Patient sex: M
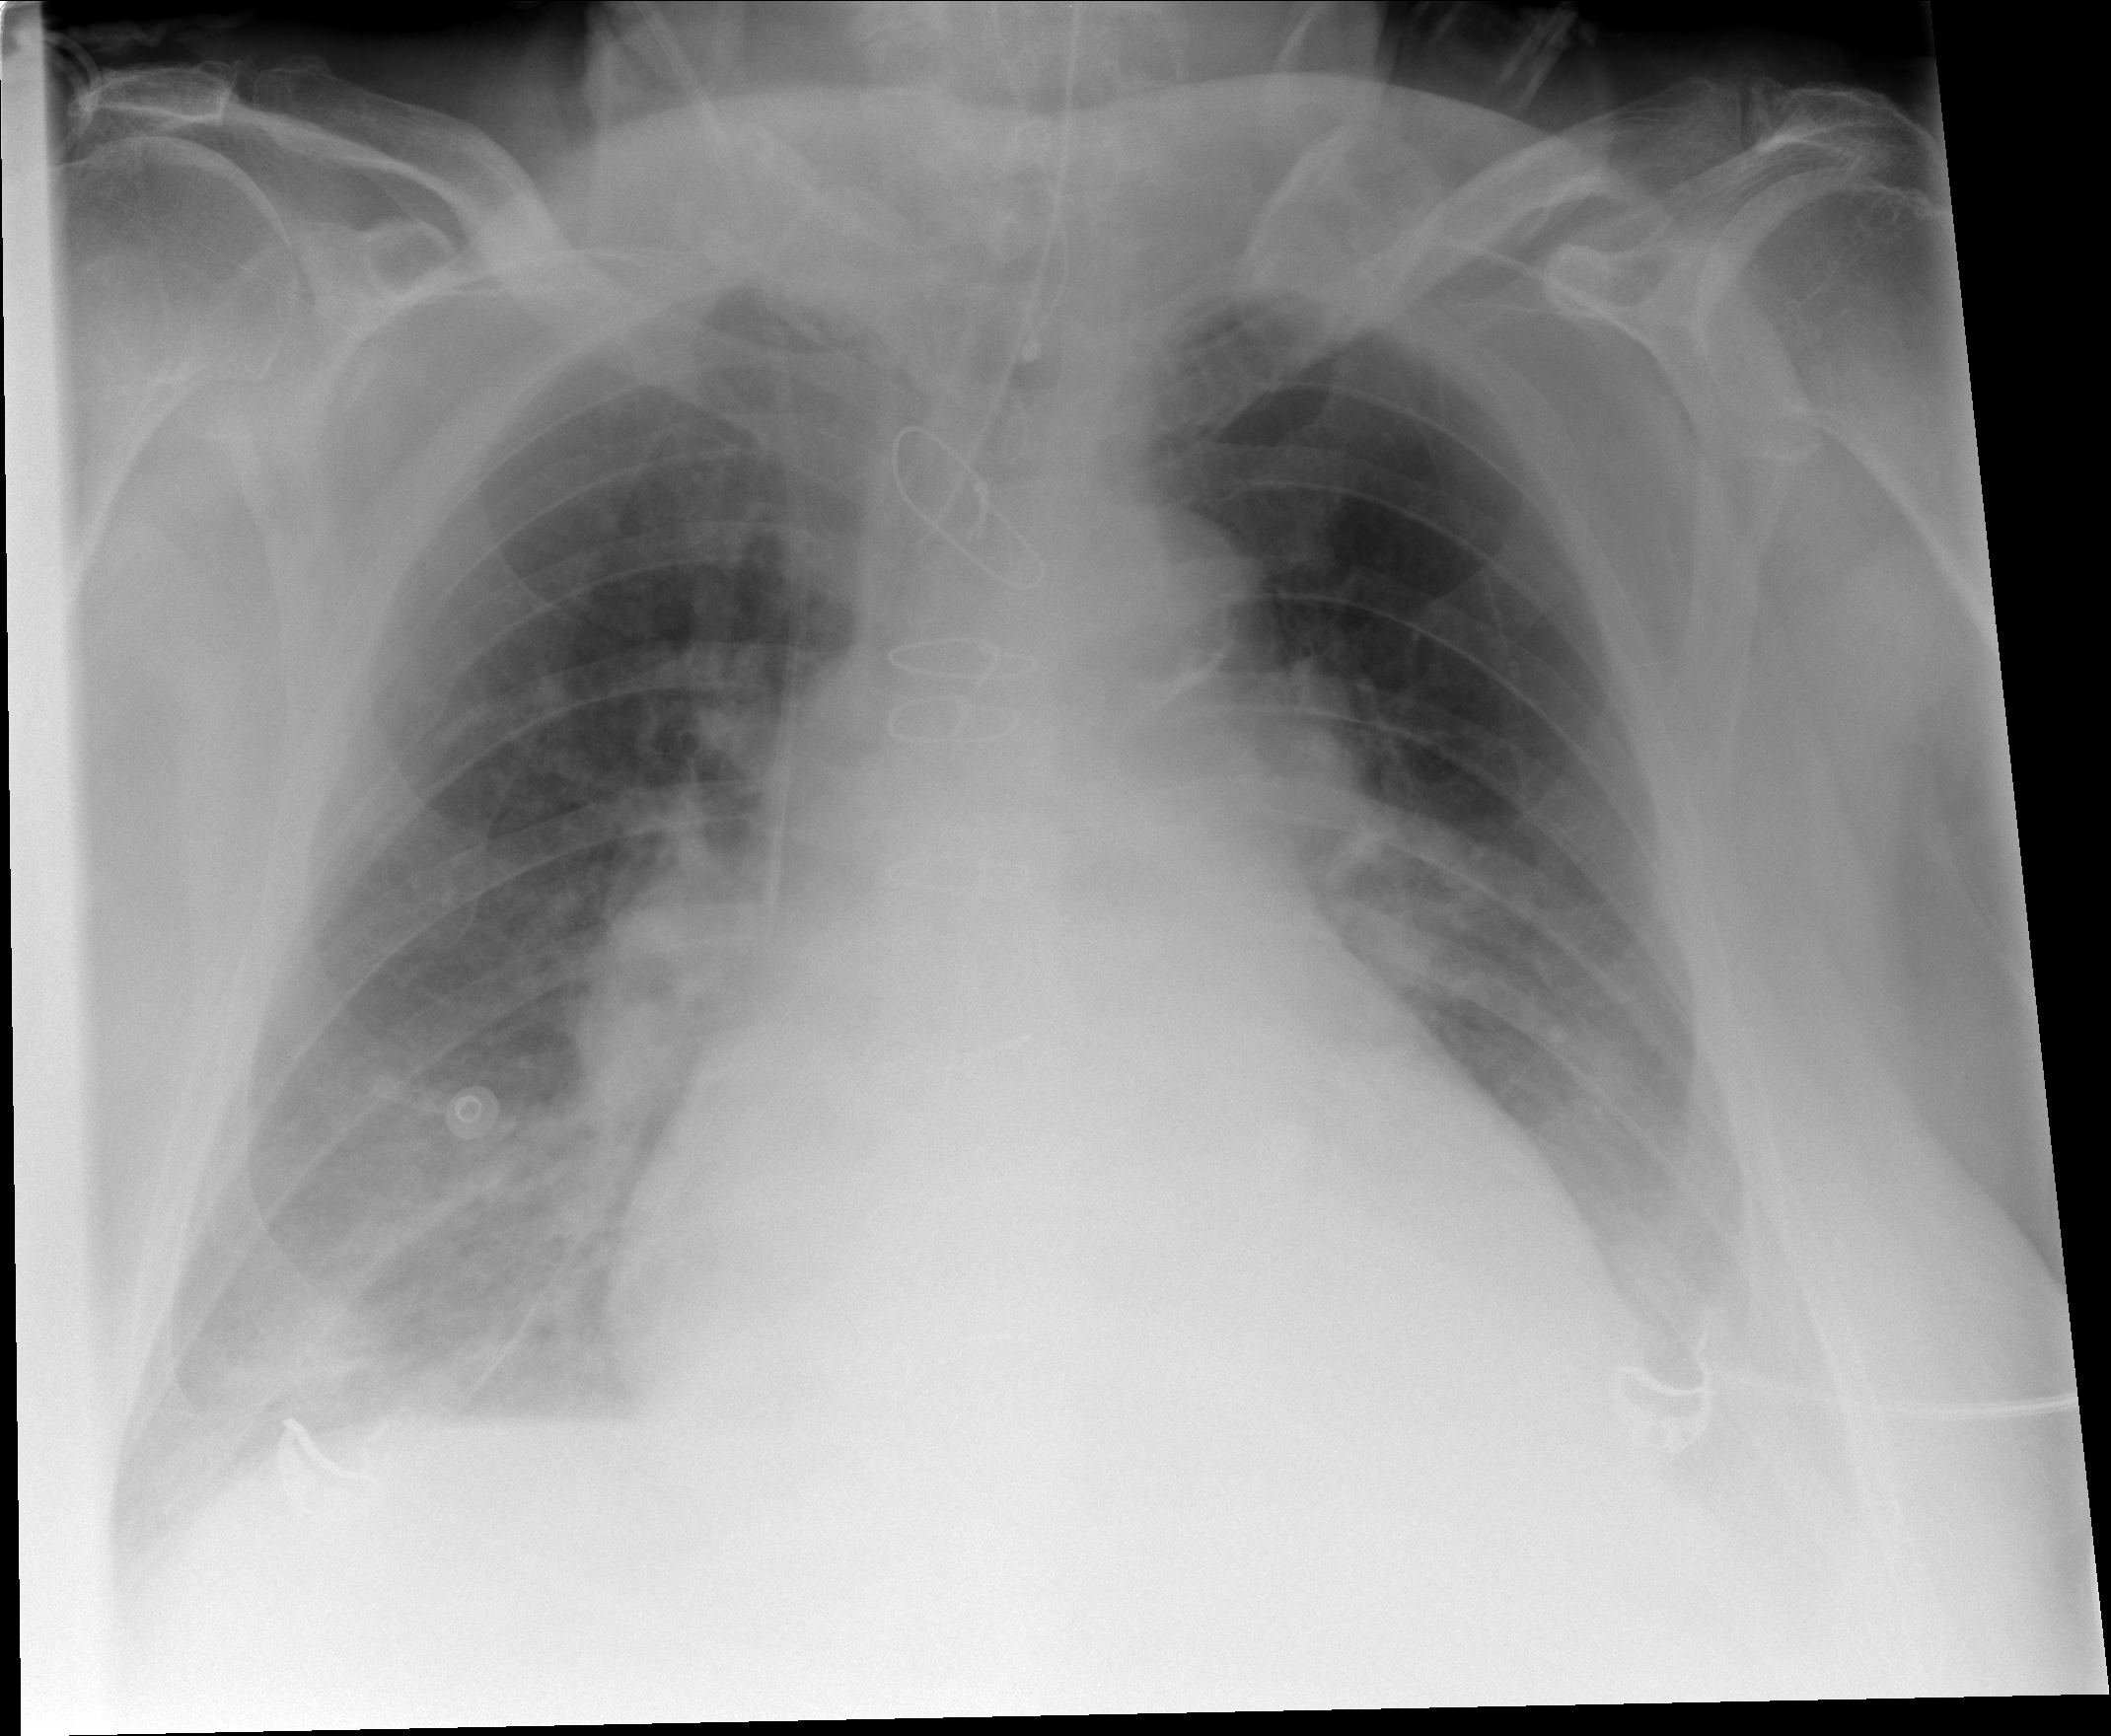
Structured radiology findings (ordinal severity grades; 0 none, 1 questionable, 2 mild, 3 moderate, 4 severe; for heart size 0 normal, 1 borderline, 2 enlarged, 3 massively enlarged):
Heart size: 2
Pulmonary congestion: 2
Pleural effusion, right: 1
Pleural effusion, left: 2
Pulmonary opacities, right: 2
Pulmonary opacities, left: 0
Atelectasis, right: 2
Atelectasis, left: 2